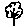
Label: tree